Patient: sex F, age 67
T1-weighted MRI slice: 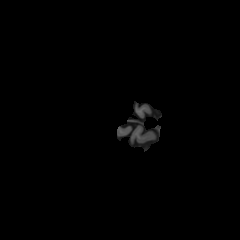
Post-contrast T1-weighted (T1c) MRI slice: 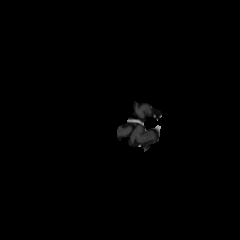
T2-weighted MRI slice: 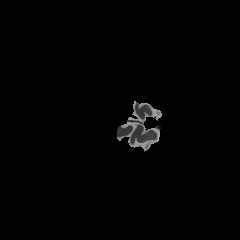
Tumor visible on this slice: no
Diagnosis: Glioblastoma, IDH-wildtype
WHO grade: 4